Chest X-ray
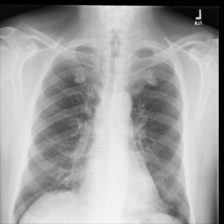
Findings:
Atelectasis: negative
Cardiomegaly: negative
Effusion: negative
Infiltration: negative
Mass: negative
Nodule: negative
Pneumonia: negative
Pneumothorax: negative
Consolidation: negative
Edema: negative
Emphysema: negative
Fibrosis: negative
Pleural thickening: negative
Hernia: negative